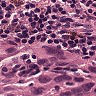
Metastatic tissue present: yes